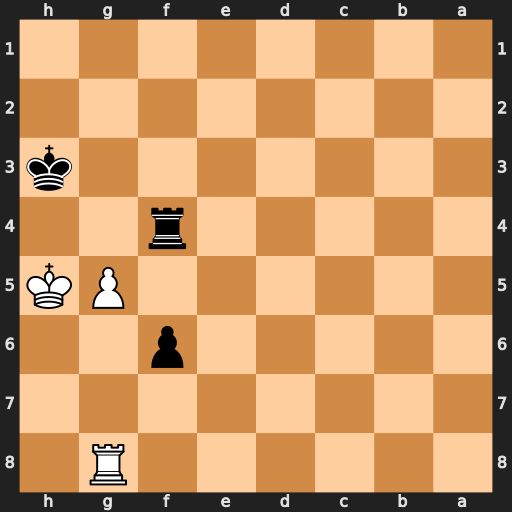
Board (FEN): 6R1/8/5p2/6PK/5r2/7k/8/8
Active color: b
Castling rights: -
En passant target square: -
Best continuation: Rh4+ Kg6 fxg5